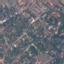
Label: Residential